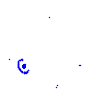
Particle: pion